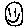
Label: smiley face